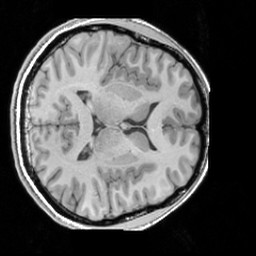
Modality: T1w
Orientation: axial
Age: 25
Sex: female
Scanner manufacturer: siemens
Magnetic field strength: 3 T
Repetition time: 1.63 s
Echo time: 0.00311 s